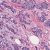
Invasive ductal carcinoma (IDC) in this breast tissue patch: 1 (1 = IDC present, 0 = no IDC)